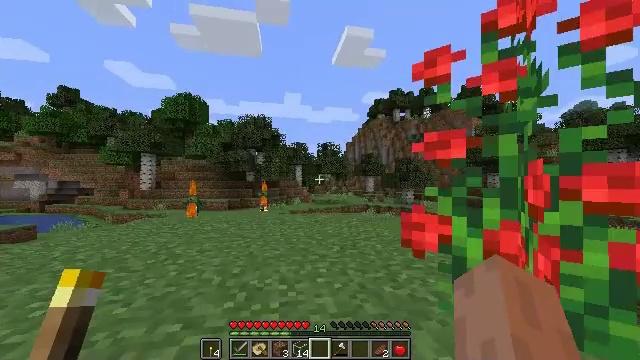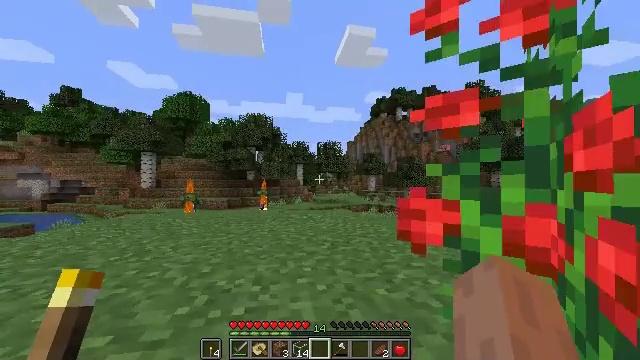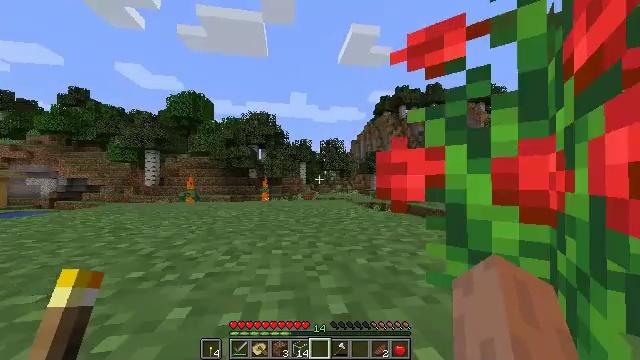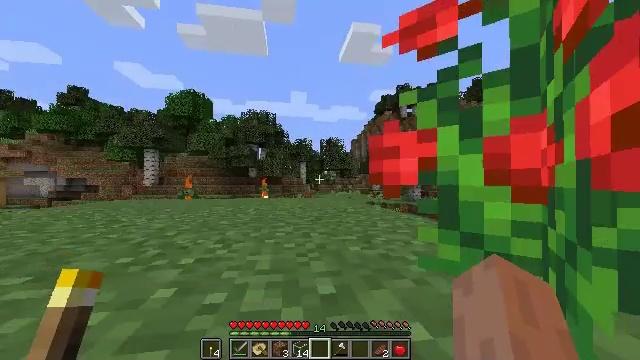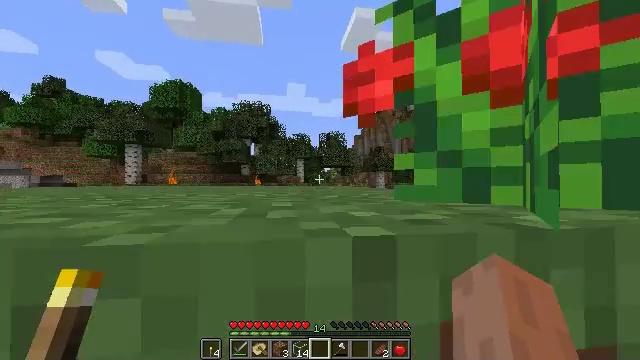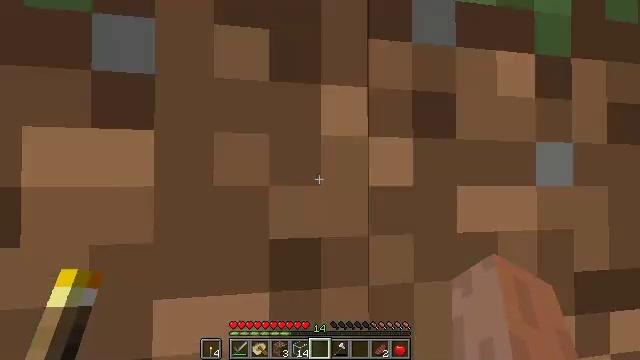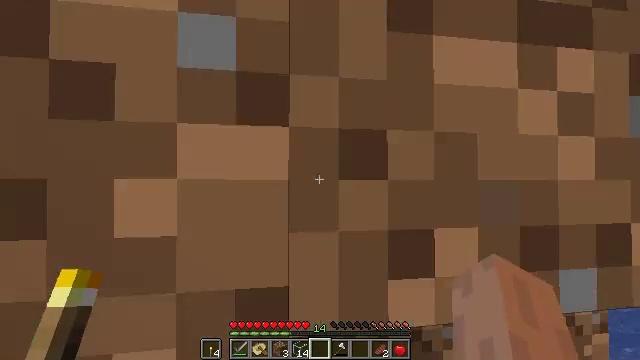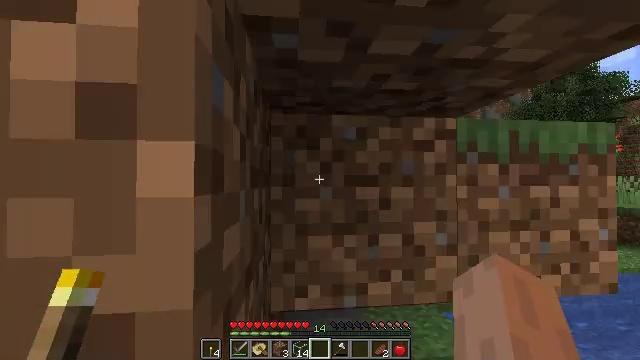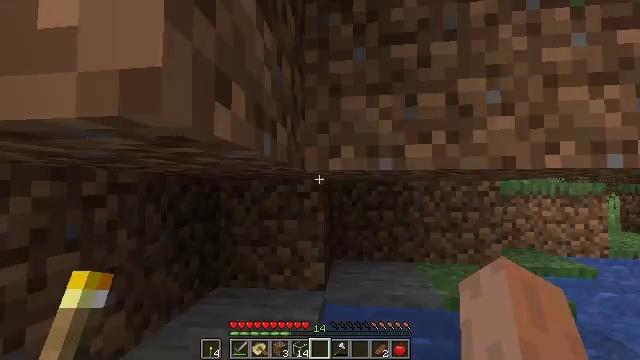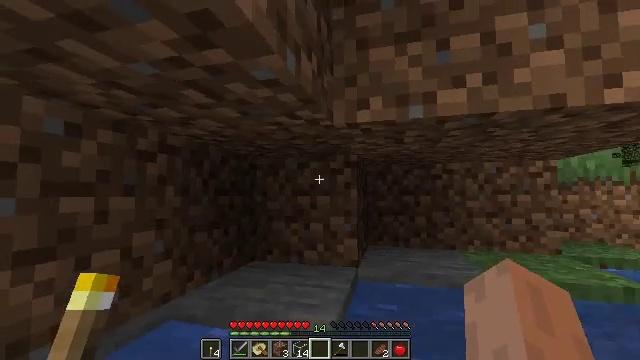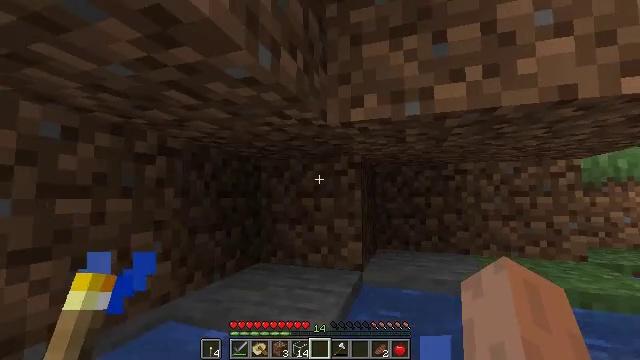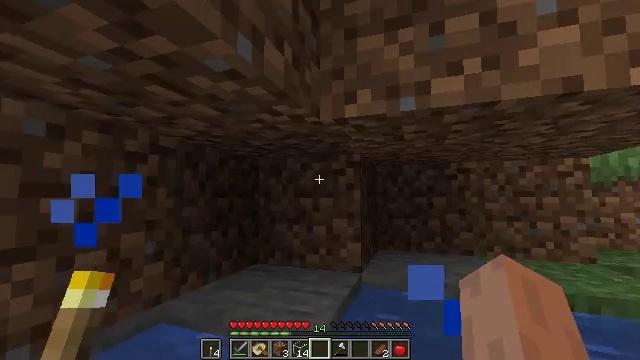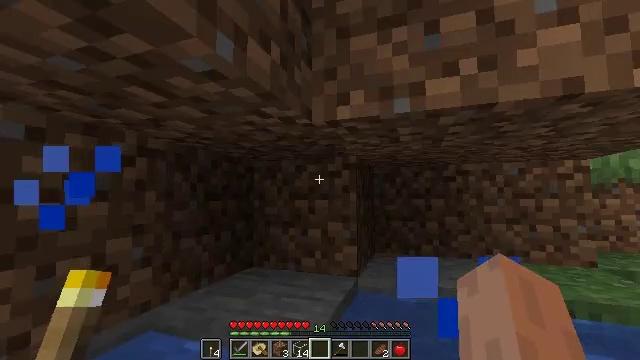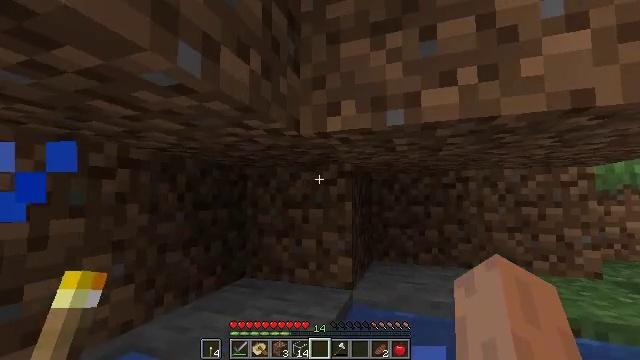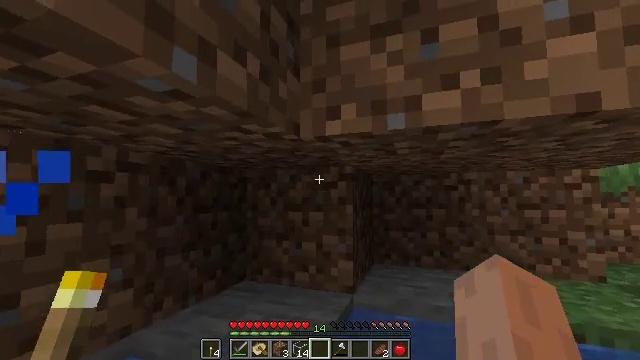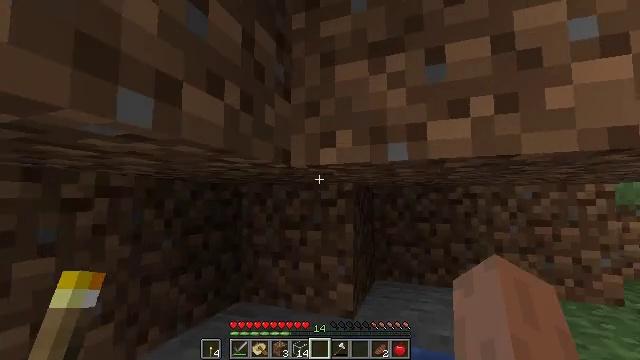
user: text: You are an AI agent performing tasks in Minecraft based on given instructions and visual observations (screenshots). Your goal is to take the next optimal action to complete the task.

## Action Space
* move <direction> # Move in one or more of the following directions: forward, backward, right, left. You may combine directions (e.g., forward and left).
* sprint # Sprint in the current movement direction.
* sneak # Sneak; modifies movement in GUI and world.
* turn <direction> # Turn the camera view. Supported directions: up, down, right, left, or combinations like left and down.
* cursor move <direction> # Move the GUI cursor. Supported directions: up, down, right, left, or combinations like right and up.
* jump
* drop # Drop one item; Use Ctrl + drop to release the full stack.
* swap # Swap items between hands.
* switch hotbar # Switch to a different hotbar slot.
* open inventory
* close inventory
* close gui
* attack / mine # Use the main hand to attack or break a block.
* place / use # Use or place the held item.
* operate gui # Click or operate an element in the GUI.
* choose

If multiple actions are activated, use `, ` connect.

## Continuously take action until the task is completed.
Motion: motion action
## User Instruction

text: Gather the rose bush by attacking it.
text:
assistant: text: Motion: move forward, sprint, jump
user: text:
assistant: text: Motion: move forward, sprint, turn left, jump
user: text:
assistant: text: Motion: move forward, sprint, jump
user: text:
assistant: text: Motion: move forward, sprint, jump
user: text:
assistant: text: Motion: move forward, sprint
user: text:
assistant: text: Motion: move forward, sprint
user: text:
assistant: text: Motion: move forward, sprint, turn left
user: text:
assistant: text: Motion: move forward, sprint, turn left and up
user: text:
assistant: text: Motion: move forward, sprint, turn left and up
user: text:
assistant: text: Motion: move forward, sprint, turn left
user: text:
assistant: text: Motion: move forward, sprint, turn left
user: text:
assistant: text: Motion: move forward, sprint, jump
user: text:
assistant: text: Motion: move forward, sprint, jump
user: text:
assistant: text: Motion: move forward, sprint, jump
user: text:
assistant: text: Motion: move forward, sprint, jump
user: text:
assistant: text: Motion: move forward, sprint, jump
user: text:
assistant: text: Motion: move forward, sprint, turn left, jump
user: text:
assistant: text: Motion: move forward, sprint, jump
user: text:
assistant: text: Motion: move forward, sprint
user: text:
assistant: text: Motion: move forward, sprint
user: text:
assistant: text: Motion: move forward, sprint
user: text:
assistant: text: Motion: move forward, sprint, turn right
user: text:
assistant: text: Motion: turn right
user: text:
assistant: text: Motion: turn right
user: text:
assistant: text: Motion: turn right
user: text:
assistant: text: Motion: turn right
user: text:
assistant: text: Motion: turn right
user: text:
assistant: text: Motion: turn right
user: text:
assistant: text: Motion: move forward, turn right
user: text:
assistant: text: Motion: move forward, turn right